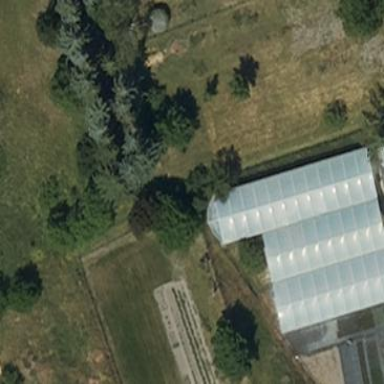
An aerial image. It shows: Greenhouse.